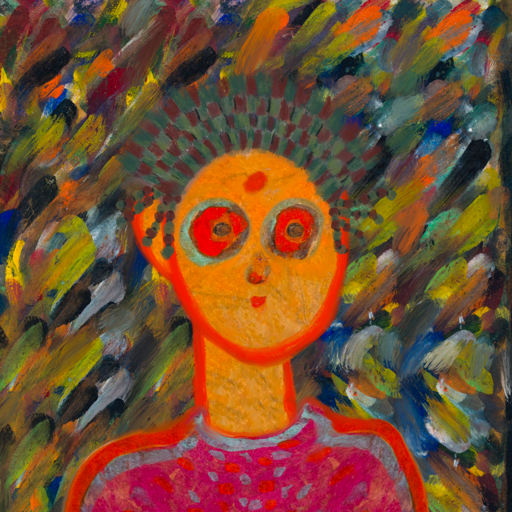
Background: An_Impression, Head And Neck Front: Sisters, Face Front: Sisters, Bust: Sisters, Hair Front: Blank, Head Accessory: After_Raid_Crown, Second Necklace: Blank, Necklace: Blank, Baby: Blank